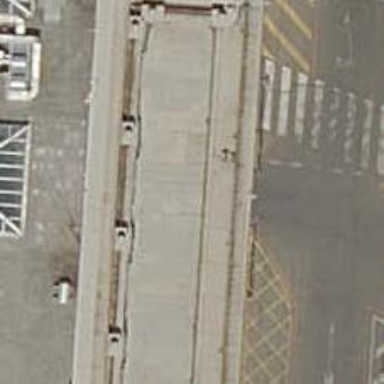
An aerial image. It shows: Parking aisle road with asphalt surface. It includes building passage tunnel.